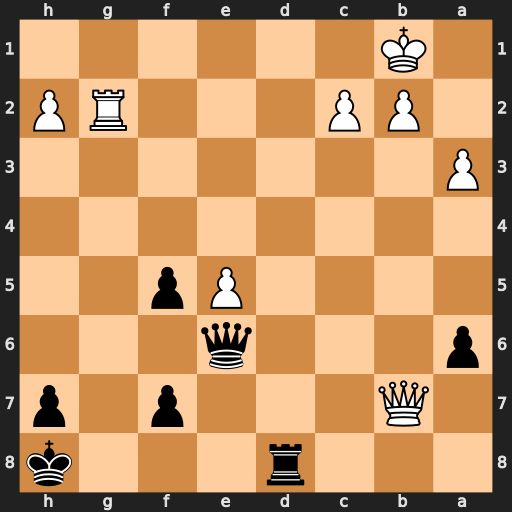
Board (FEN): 3r3k/1Q3p1p/p3q3/4Pp2/8/P7/1PP3RP/1K6
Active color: b
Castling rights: -
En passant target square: -
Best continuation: Rd1#